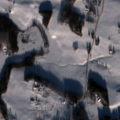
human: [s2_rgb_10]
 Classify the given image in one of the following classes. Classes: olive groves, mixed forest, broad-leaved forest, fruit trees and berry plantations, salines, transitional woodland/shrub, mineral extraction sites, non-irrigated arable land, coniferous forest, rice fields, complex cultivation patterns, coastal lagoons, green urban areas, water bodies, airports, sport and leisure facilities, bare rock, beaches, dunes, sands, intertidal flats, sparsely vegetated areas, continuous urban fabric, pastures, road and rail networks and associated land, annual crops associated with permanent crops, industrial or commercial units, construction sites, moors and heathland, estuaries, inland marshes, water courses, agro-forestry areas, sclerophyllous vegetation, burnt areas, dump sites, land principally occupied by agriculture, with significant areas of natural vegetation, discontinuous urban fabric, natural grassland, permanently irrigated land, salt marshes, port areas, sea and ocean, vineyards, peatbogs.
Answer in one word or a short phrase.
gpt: non-irrigated arable land, land principally occupied by agriculture, with significant areas of natural vegetation, coniferous forest, water bodies